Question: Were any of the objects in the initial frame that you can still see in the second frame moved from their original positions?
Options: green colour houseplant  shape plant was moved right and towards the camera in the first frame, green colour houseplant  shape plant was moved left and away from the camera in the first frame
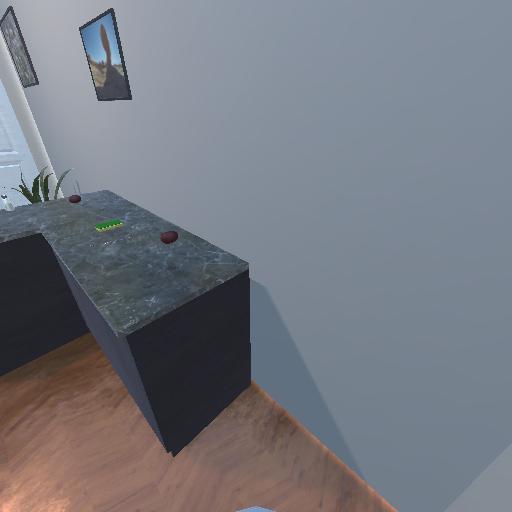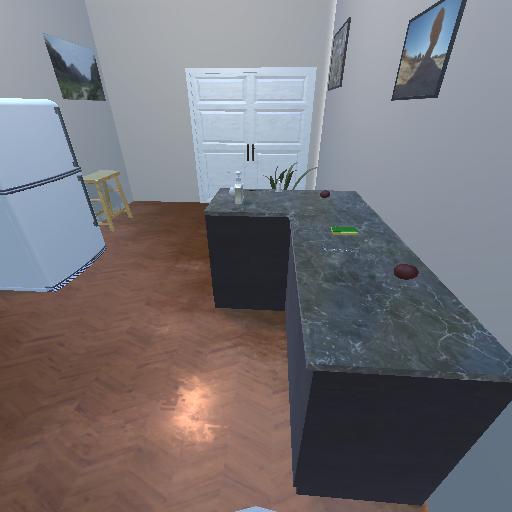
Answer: green colour houseplant  shape plant was moved right and towards the camera in the first frame